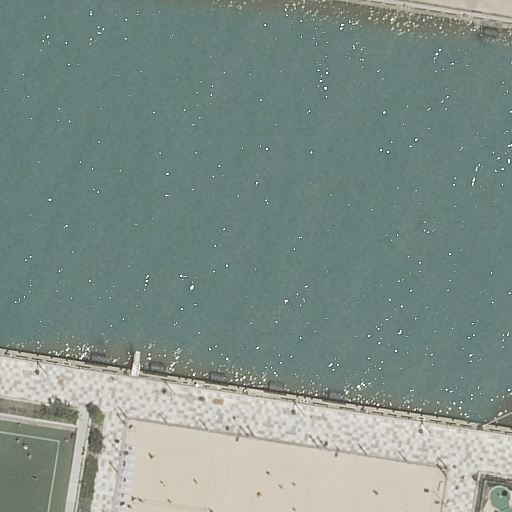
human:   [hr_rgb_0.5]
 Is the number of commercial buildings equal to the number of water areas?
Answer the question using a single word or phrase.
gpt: no

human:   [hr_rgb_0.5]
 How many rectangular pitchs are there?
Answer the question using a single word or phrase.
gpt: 1

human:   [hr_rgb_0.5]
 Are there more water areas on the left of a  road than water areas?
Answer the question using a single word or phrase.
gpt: no

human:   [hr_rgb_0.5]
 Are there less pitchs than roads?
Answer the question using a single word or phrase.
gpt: yes

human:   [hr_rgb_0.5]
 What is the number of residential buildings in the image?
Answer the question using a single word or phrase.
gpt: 0

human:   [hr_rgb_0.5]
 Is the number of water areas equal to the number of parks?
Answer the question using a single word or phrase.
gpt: yes

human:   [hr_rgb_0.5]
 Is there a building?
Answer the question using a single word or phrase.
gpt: no

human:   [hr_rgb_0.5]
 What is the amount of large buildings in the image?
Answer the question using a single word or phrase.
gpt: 0

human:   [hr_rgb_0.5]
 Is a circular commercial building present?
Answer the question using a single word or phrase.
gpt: no

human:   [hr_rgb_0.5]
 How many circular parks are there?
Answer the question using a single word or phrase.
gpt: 0

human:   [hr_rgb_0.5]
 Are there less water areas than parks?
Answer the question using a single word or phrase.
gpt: no

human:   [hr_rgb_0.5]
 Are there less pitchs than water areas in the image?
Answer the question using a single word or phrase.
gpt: no

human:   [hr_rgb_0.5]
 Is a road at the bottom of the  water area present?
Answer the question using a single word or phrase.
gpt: yes

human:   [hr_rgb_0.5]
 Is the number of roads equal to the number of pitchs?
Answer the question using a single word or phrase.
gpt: no

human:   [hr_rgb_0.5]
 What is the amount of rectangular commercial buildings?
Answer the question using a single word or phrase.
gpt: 0

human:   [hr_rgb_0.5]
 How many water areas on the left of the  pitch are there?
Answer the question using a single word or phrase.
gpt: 0

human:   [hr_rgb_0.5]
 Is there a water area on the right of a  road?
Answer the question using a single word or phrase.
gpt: no

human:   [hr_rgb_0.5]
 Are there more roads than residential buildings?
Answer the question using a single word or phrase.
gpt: yes

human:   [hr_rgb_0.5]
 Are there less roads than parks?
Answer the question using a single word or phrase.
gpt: no

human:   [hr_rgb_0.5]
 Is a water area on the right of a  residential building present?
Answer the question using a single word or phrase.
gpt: no

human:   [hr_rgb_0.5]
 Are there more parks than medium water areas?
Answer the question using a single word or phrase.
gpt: yes

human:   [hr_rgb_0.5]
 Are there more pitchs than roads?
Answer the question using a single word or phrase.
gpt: no

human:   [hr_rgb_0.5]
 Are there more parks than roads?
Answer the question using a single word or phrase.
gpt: no

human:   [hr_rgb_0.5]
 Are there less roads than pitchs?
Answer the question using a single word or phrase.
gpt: no

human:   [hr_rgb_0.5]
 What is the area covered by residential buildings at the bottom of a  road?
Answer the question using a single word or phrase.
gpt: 0m2

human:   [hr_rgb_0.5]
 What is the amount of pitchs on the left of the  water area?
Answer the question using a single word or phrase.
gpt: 1

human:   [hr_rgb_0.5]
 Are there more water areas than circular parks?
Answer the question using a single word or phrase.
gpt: yes

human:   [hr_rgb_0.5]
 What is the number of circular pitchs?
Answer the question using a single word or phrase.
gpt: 0

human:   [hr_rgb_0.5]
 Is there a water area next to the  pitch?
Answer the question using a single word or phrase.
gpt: yes

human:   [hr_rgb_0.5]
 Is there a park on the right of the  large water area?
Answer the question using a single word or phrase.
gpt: yes

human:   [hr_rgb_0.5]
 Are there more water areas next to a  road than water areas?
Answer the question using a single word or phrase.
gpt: no

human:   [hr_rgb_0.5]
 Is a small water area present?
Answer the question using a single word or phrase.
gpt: no

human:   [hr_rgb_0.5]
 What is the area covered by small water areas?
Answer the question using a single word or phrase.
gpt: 0m2

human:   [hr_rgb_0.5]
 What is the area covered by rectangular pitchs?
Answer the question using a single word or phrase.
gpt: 80m2

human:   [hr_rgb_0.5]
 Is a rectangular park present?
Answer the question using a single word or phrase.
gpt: no

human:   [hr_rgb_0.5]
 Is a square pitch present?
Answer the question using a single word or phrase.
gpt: no